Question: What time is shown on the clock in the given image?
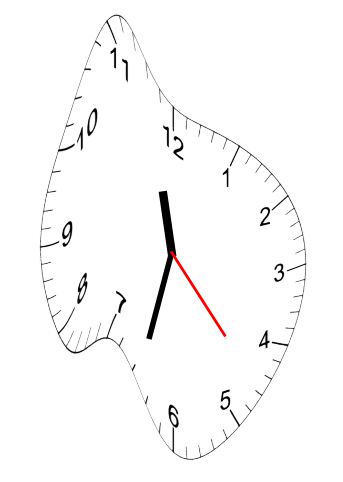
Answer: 11:32:23